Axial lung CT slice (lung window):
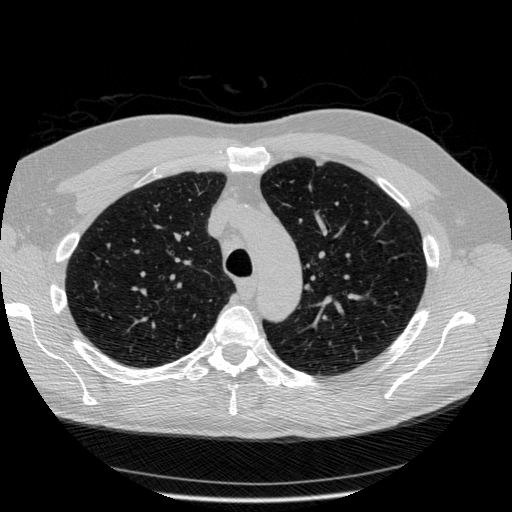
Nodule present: no